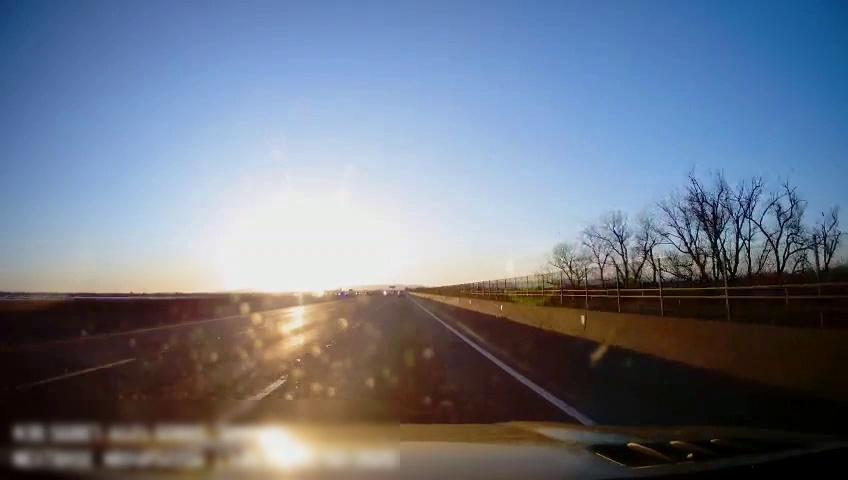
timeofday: Day
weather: Sunny
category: Drivable Space
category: Lanes | Alternate Lane
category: Lanes | Current Lane
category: Lanes | Current Lane
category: Lanes | Alternate Lane